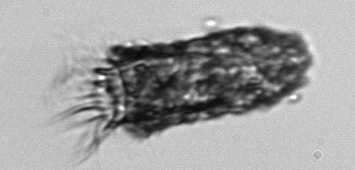
Label: Tintinnopsis